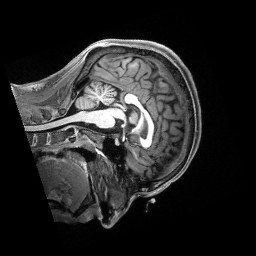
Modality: T1w
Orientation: sagittal
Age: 21
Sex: male
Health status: healthy
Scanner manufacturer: siemens
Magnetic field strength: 3 T
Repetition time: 2.5 s
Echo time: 0.00222 s